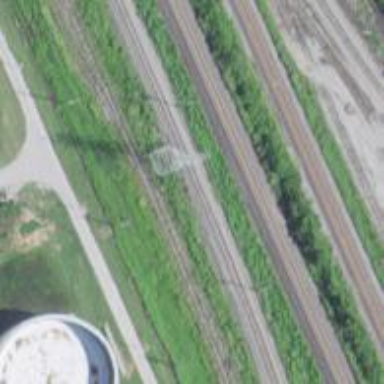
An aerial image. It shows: Abandoned railway.